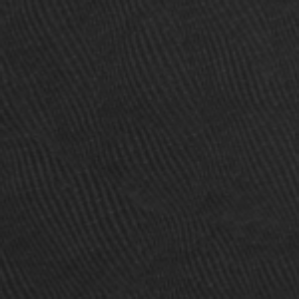
Label: frost